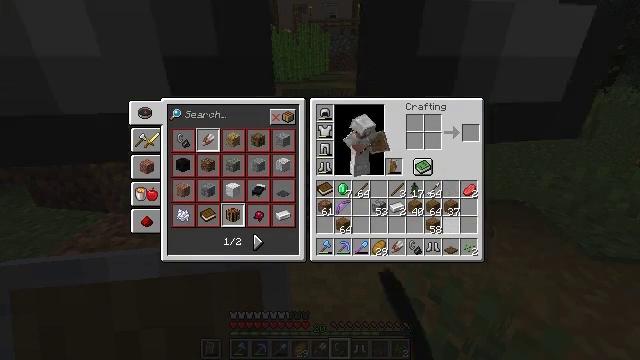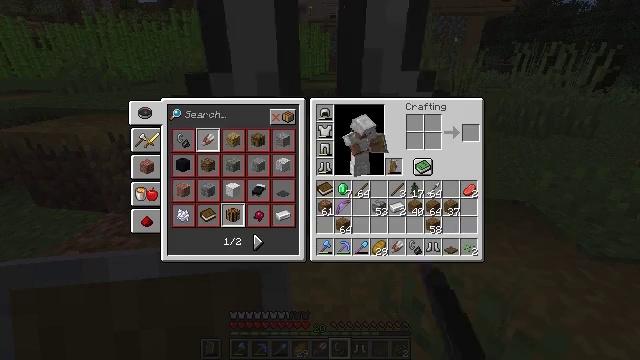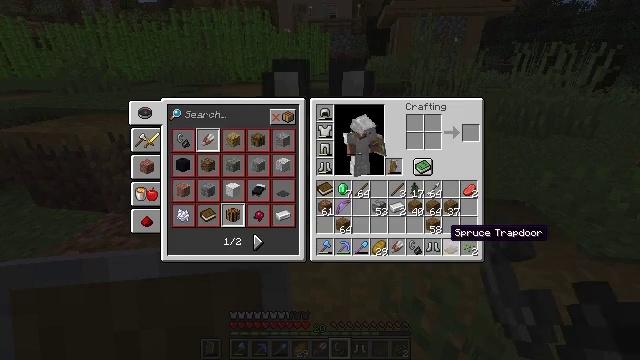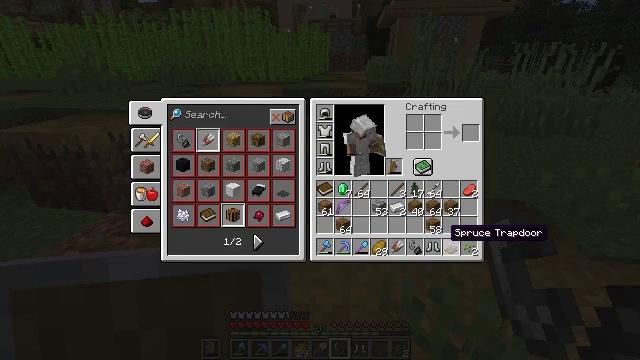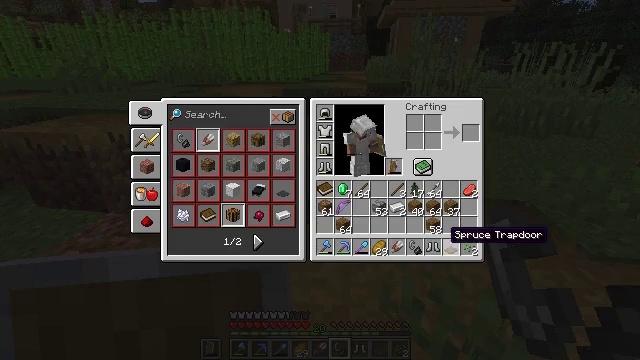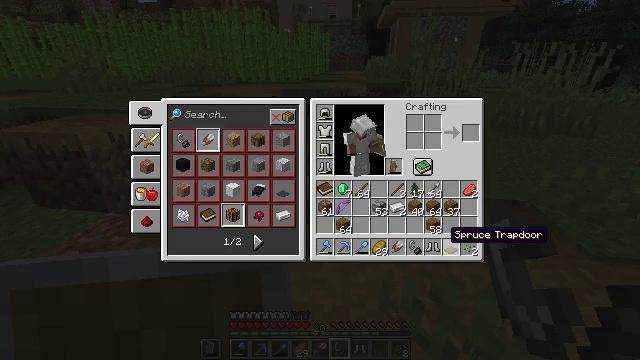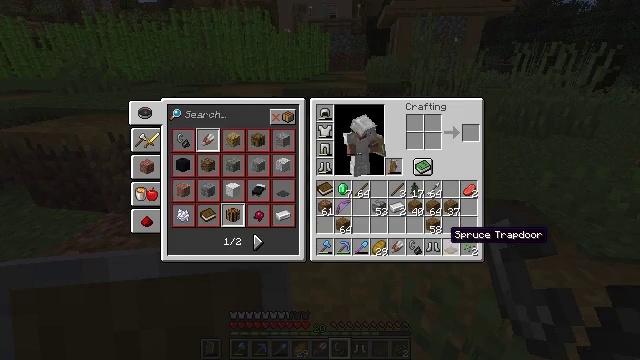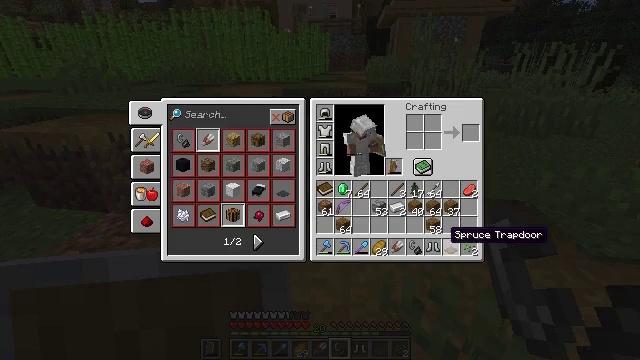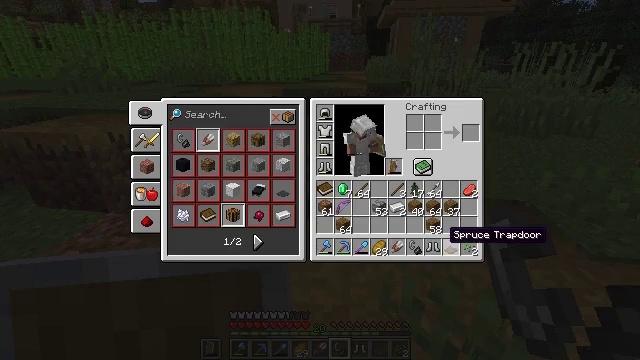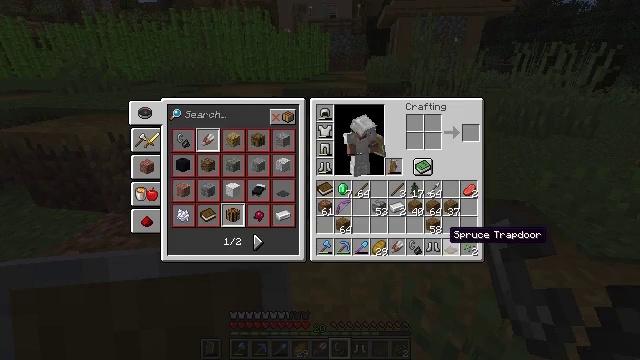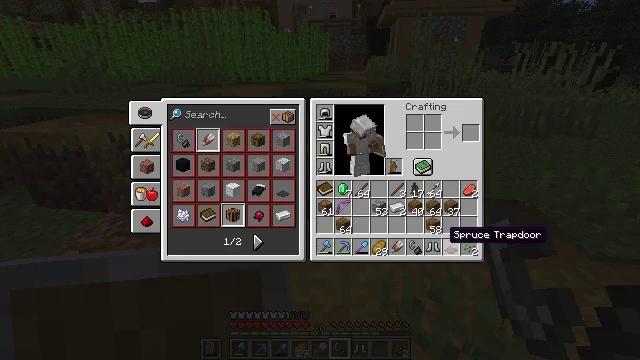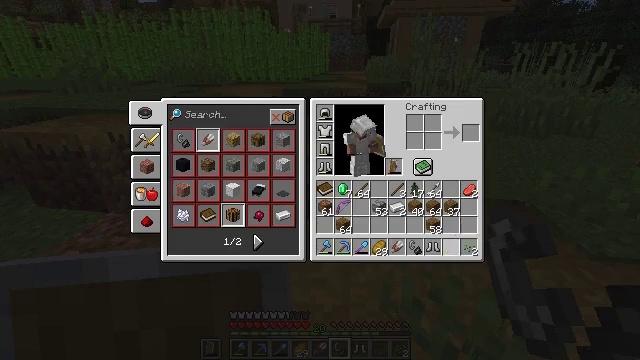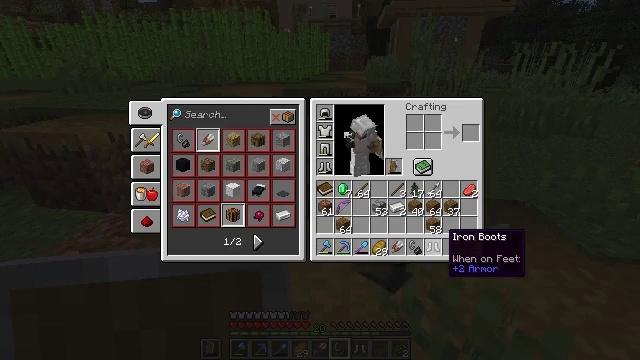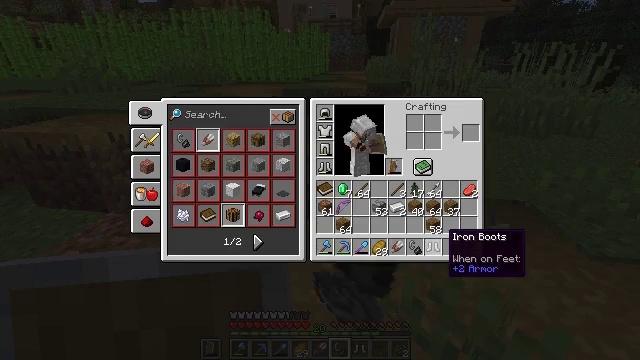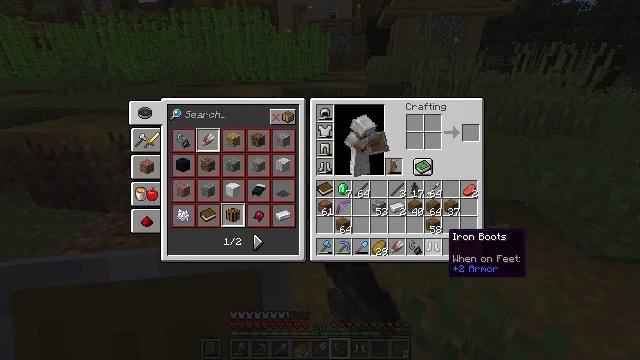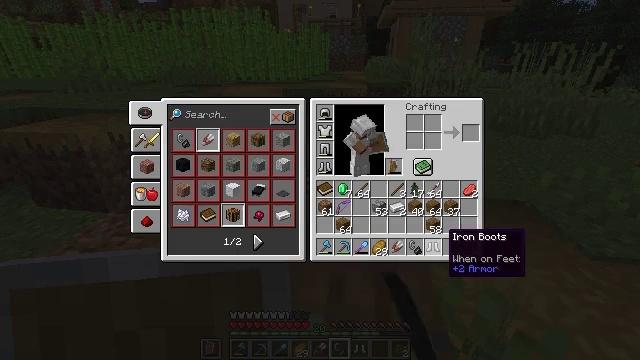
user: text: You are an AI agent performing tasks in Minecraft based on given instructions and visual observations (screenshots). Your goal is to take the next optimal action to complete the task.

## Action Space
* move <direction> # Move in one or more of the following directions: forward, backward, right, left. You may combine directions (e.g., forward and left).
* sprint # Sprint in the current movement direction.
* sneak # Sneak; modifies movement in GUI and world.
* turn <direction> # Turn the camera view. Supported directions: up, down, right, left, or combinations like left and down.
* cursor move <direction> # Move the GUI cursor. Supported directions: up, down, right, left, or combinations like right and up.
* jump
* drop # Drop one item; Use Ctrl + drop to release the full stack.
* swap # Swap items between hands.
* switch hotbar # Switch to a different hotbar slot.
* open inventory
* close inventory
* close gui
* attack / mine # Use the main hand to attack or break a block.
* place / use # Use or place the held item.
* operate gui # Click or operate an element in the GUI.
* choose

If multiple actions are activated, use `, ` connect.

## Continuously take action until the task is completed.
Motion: motion action
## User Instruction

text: Remove a spruce trapdoor from the inventory.
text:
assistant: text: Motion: sprint, open gui
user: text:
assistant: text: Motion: sprint
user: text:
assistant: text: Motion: sprint
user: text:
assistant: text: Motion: sprint
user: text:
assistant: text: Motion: sprint
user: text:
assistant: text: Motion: sprint
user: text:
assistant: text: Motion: sprint
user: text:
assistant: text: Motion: sprint
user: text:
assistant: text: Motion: sprint
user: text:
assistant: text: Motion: sprint
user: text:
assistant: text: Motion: sprint, drop
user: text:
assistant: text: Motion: sprint, drop
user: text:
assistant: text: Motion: sprint, drop
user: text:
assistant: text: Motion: sprint
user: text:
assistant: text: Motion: sprint
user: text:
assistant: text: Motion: sprint